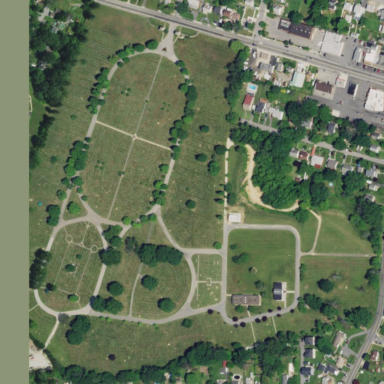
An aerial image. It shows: Cemetery.